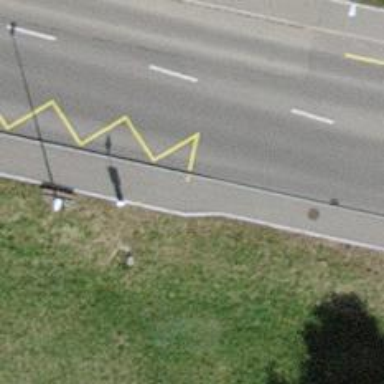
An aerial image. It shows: Platform for public transport on the road.